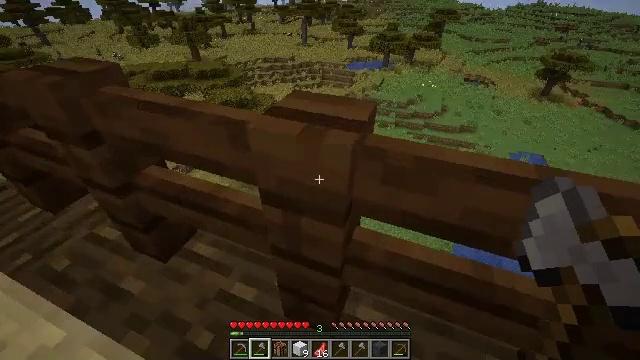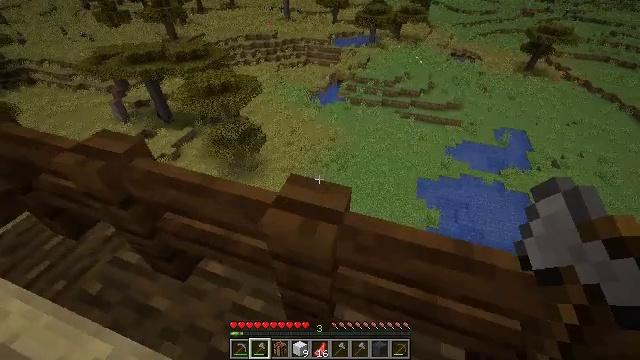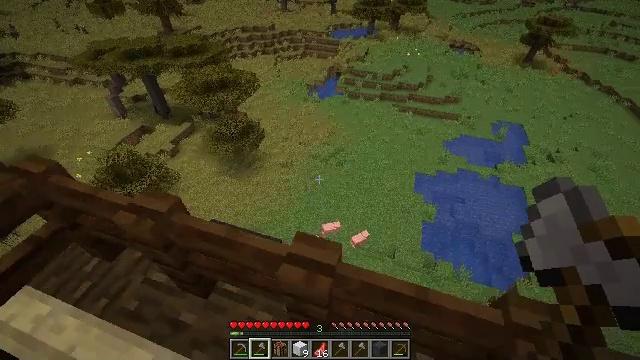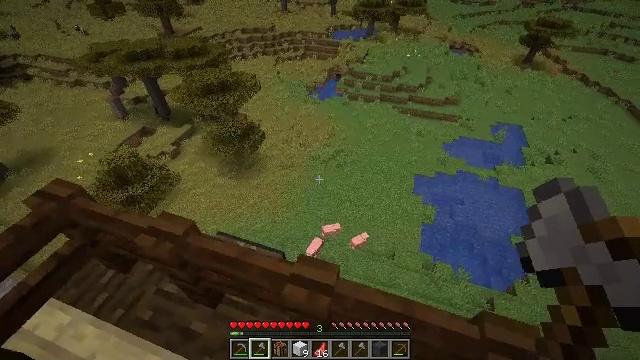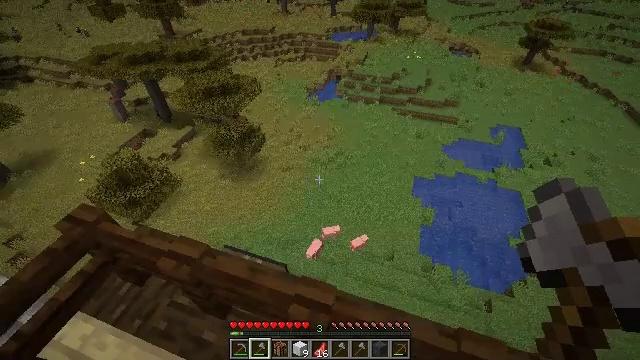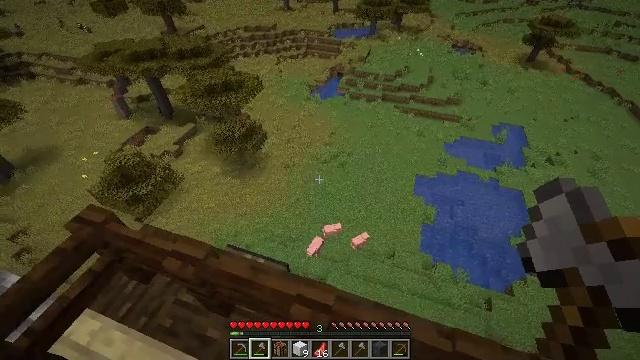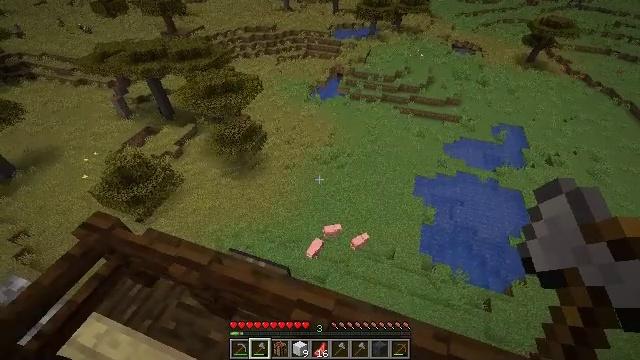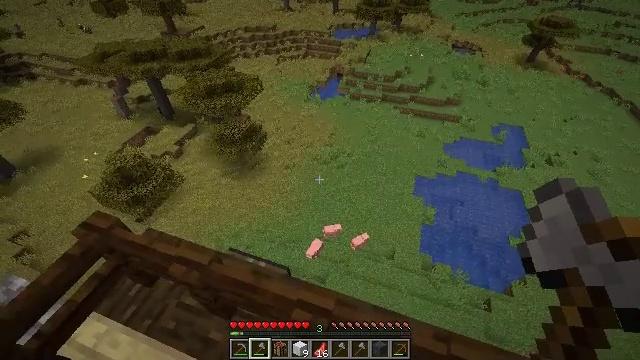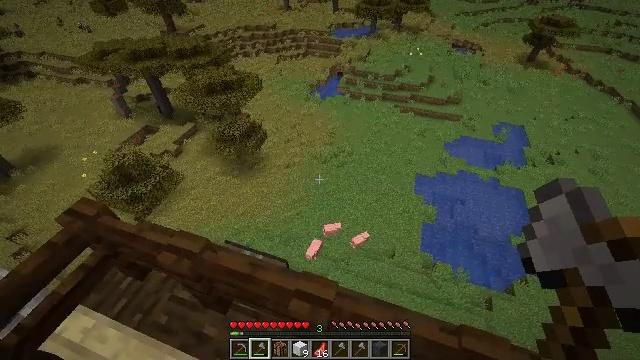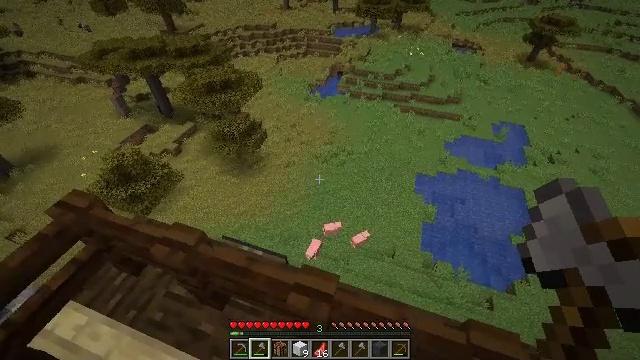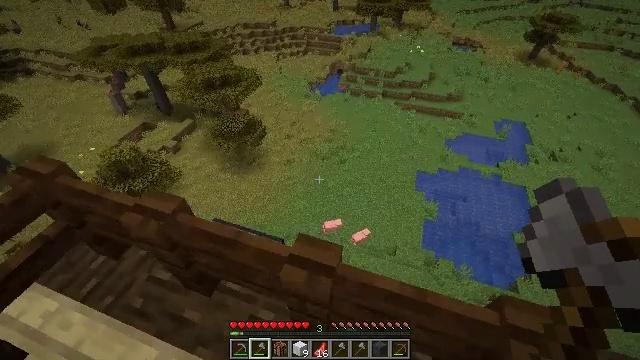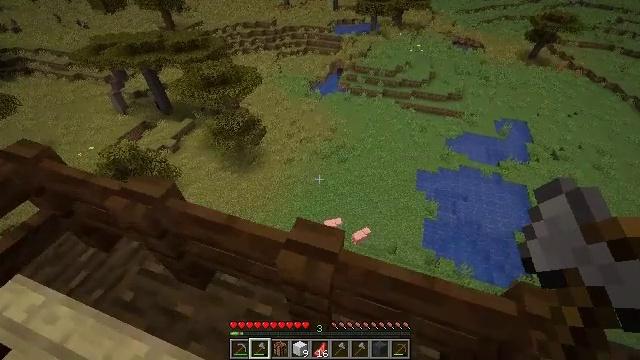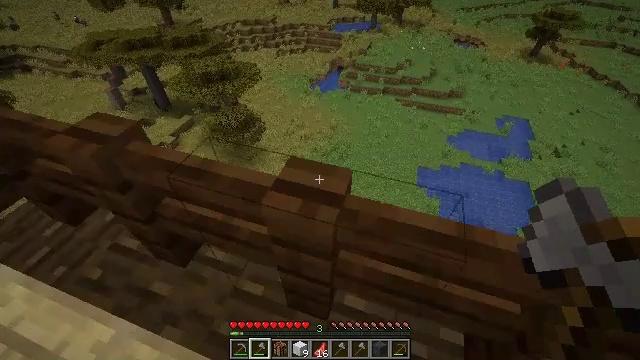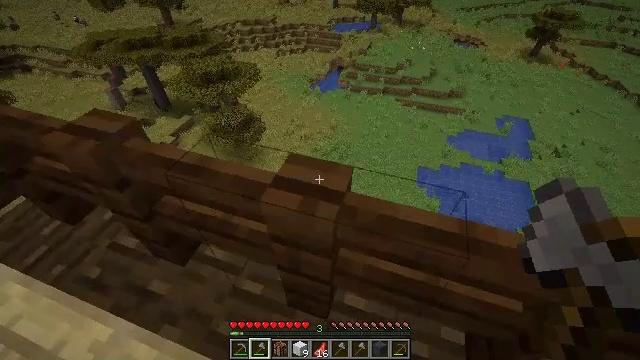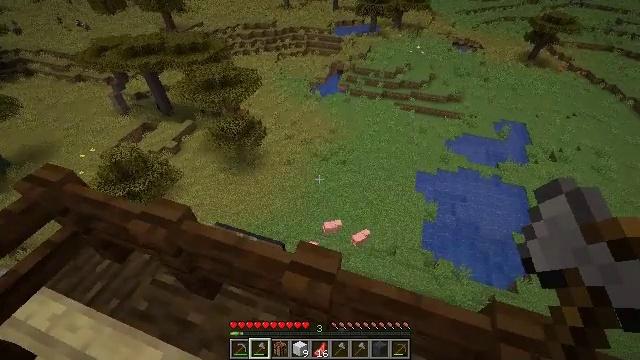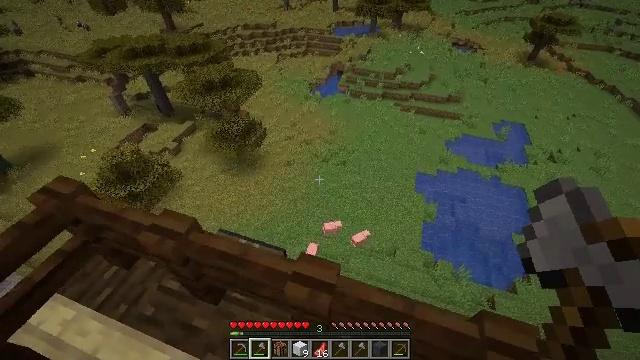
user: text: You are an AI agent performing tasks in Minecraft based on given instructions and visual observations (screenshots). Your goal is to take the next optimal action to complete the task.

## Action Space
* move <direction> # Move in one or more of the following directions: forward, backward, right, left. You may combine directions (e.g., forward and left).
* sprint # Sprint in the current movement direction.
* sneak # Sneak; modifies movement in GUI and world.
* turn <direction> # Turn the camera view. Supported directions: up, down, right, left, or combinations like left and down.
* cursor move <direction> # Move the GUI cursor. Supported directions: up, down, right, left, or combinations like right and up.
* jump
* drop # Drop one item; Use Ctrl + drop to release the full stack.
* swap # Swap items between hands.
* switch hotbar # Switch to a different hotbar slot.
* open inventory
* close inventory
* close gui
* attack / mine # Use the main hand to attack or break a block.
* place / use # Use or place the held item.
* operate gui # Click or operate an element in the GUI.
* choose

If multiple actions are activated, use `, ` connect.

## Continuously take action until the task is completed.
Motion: motion action
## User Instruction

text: Mine the dark oak fence.
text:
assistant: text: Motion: turn right and down, jump
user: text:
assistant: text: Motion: turn down, jump
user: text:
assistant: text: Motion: jump
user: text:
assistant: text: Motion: jump
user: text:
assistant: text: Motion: jump
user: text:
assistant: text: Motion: jump
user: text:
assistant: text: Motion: jump
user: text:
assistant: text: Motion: jump
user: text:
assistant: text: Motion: jump
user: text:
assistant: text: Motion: jump
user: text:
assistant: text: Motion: jump
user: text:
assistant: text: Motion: jump
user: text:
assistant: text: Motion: jump
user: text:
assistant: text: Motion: jump
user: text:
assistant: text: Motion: move forward, jump
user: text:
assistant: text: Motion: move forward, jump
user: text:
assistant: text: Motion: move forward, jump
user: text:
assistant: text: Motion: move forward, jump
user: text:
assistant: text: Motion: move forward and move left, jump
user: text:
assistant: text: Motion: move forward and move left, jump
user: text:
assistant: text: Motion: move forward and move left, jump
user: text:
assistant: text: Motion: move forward and move left, jump
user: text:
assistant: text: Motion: move forward and move left, jump
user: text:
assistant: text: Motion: no_op
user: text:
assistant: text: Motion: no_op
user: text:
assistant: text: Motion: no_op
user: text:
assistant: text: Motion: no_op
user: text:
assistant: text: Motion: no_op
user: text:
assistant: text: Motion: no_op
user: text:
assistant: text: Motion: turn left